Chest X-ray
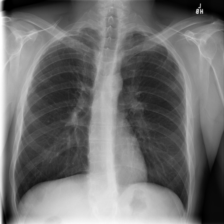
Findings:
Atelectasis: negative
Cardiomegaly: negative
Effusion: negative
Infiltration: negative
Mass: negative
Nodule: negative
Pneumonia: negative
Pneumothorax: negative
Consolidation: negative
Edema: negative
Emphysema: positive
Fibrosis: negative
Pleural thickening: negative
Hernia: negative